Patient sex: F
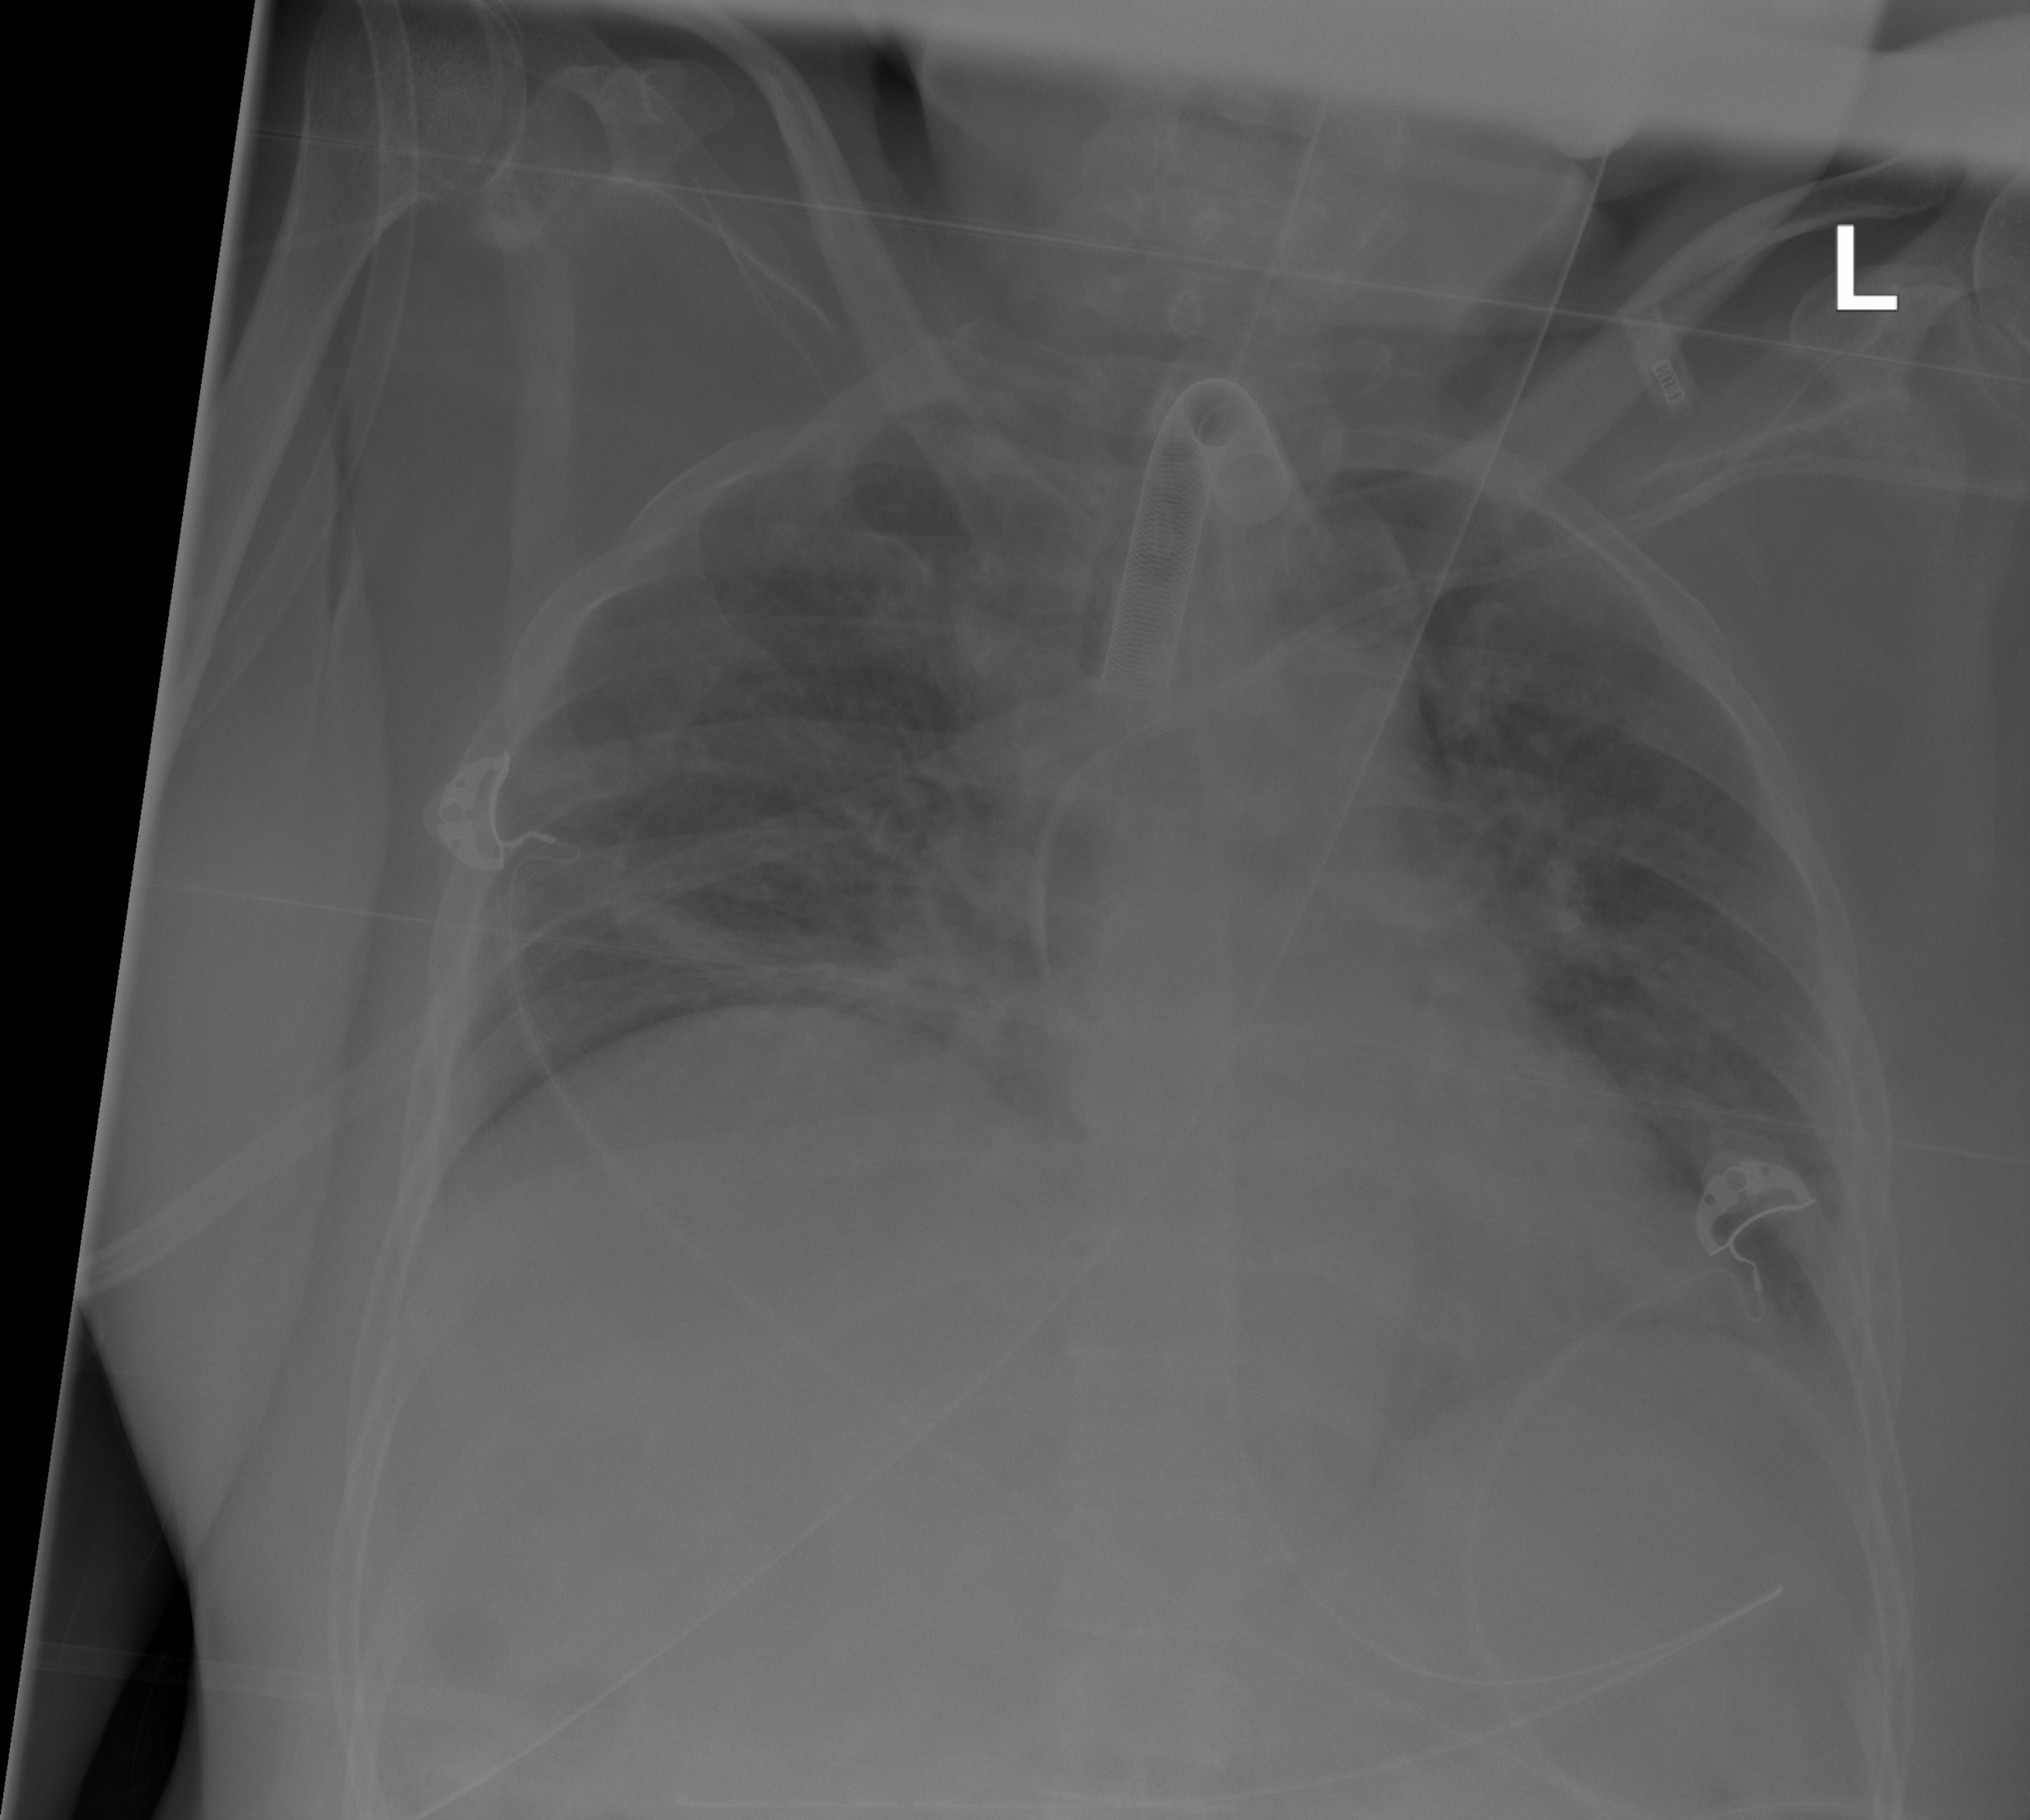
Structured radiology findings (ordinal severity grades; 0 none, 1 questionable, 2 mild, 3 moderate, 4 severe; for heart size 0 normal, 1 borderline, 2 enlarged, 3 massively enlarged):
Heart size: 1
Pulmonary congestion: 2
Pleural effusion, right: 0
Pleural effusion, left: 2
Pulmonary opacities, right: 2
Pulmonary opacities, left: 2
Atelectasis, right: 2
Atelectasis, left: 2